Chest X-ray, AP view. Patient: 61 years old, sex M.
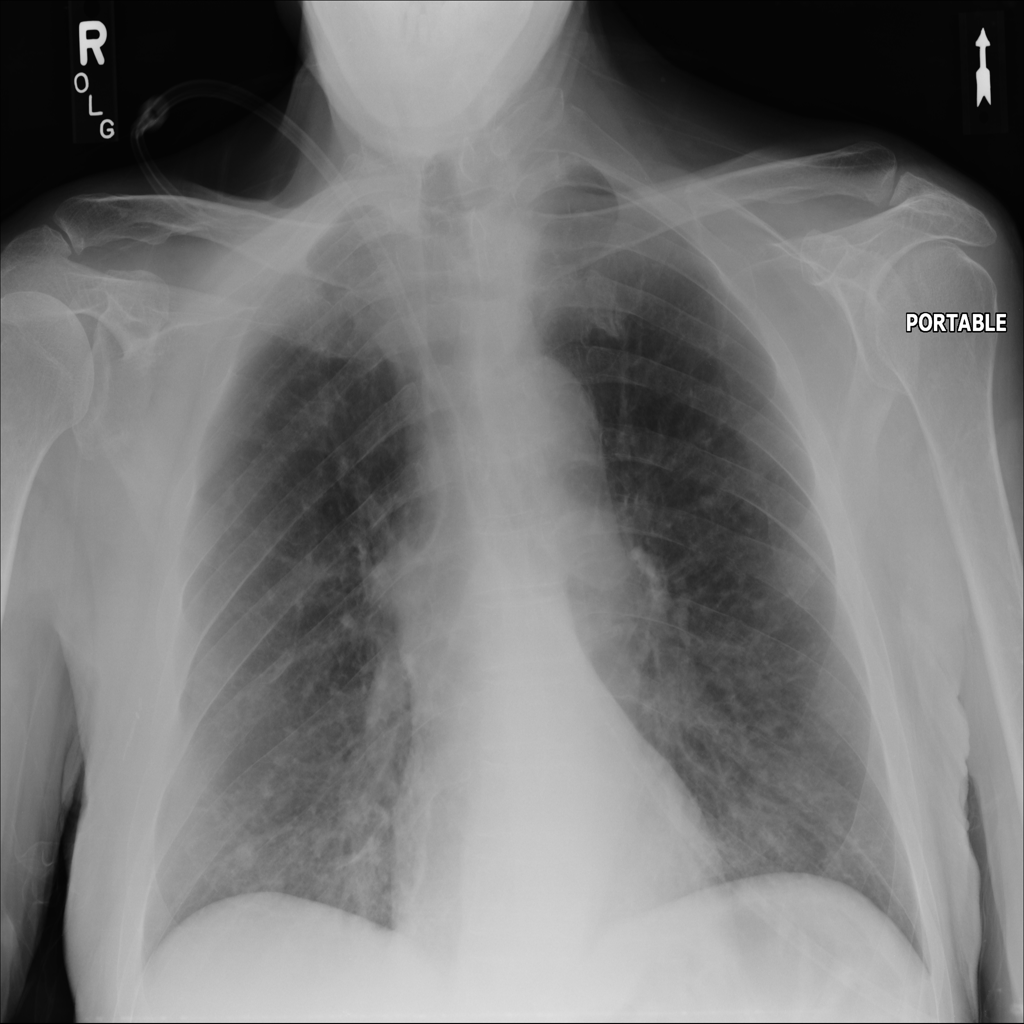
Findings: Mass